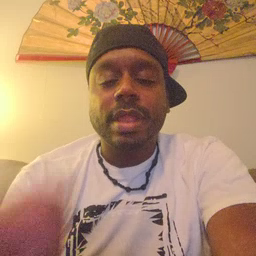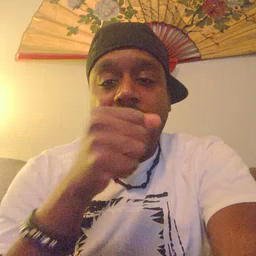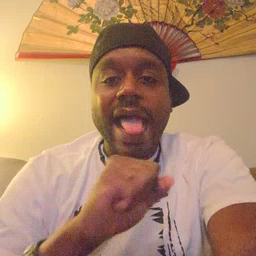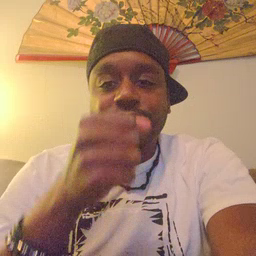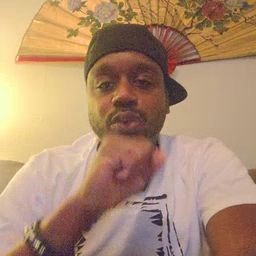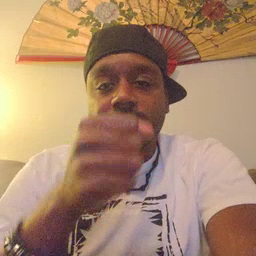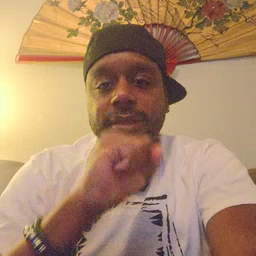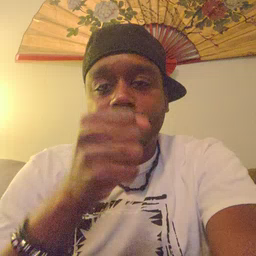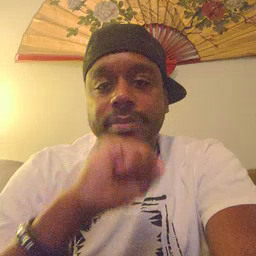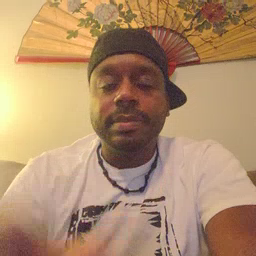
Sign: icecream